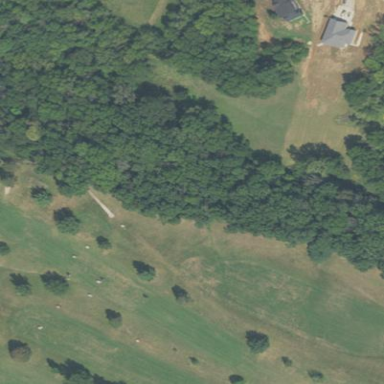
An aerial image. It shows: Grassy area designated as golf fairway.